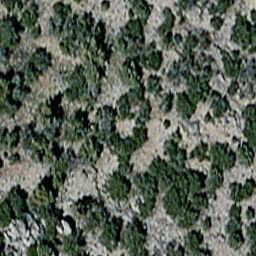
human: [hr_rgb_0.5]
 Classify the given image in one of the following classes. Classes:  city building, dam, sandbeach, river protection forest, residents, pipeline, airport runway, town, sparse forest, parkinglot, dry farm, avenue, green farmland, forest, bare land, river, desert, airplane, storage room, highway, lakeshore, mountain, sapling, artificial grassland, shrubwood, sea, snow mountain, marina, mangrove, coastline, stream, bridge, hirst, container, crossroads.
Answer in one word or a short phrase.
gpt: sparse forest